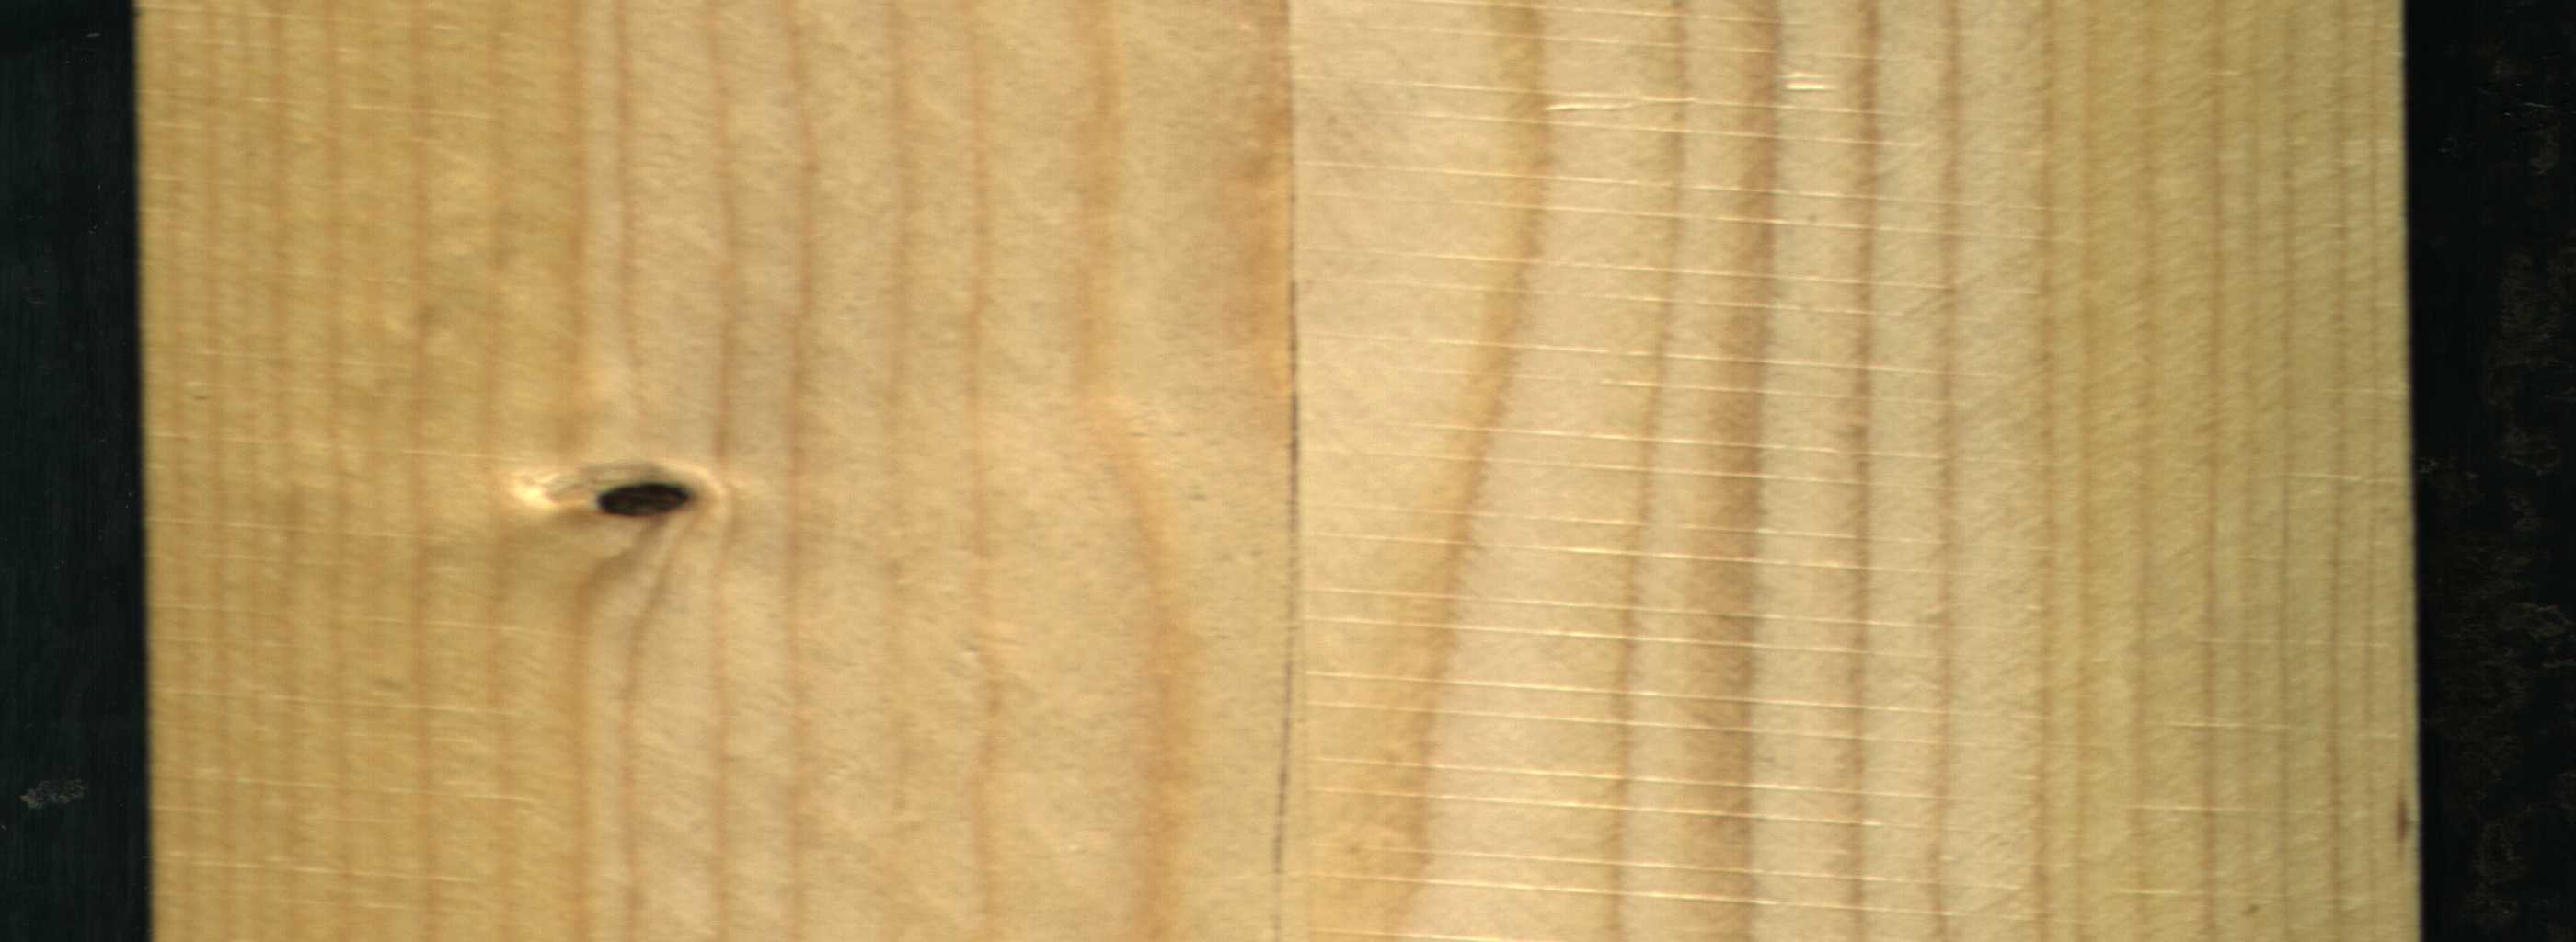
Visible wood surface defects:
Dead_Knot